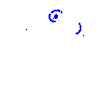
Particle: proton